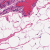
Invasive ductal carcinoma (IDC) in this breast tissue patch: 0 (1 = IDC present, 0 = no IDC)